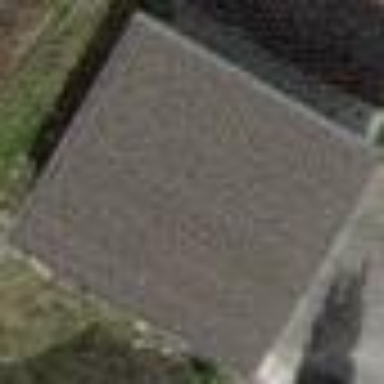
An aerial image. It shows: Shed building.